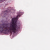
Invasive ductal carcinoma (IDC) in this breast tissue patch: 0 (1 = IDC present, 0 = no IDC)